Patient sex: M
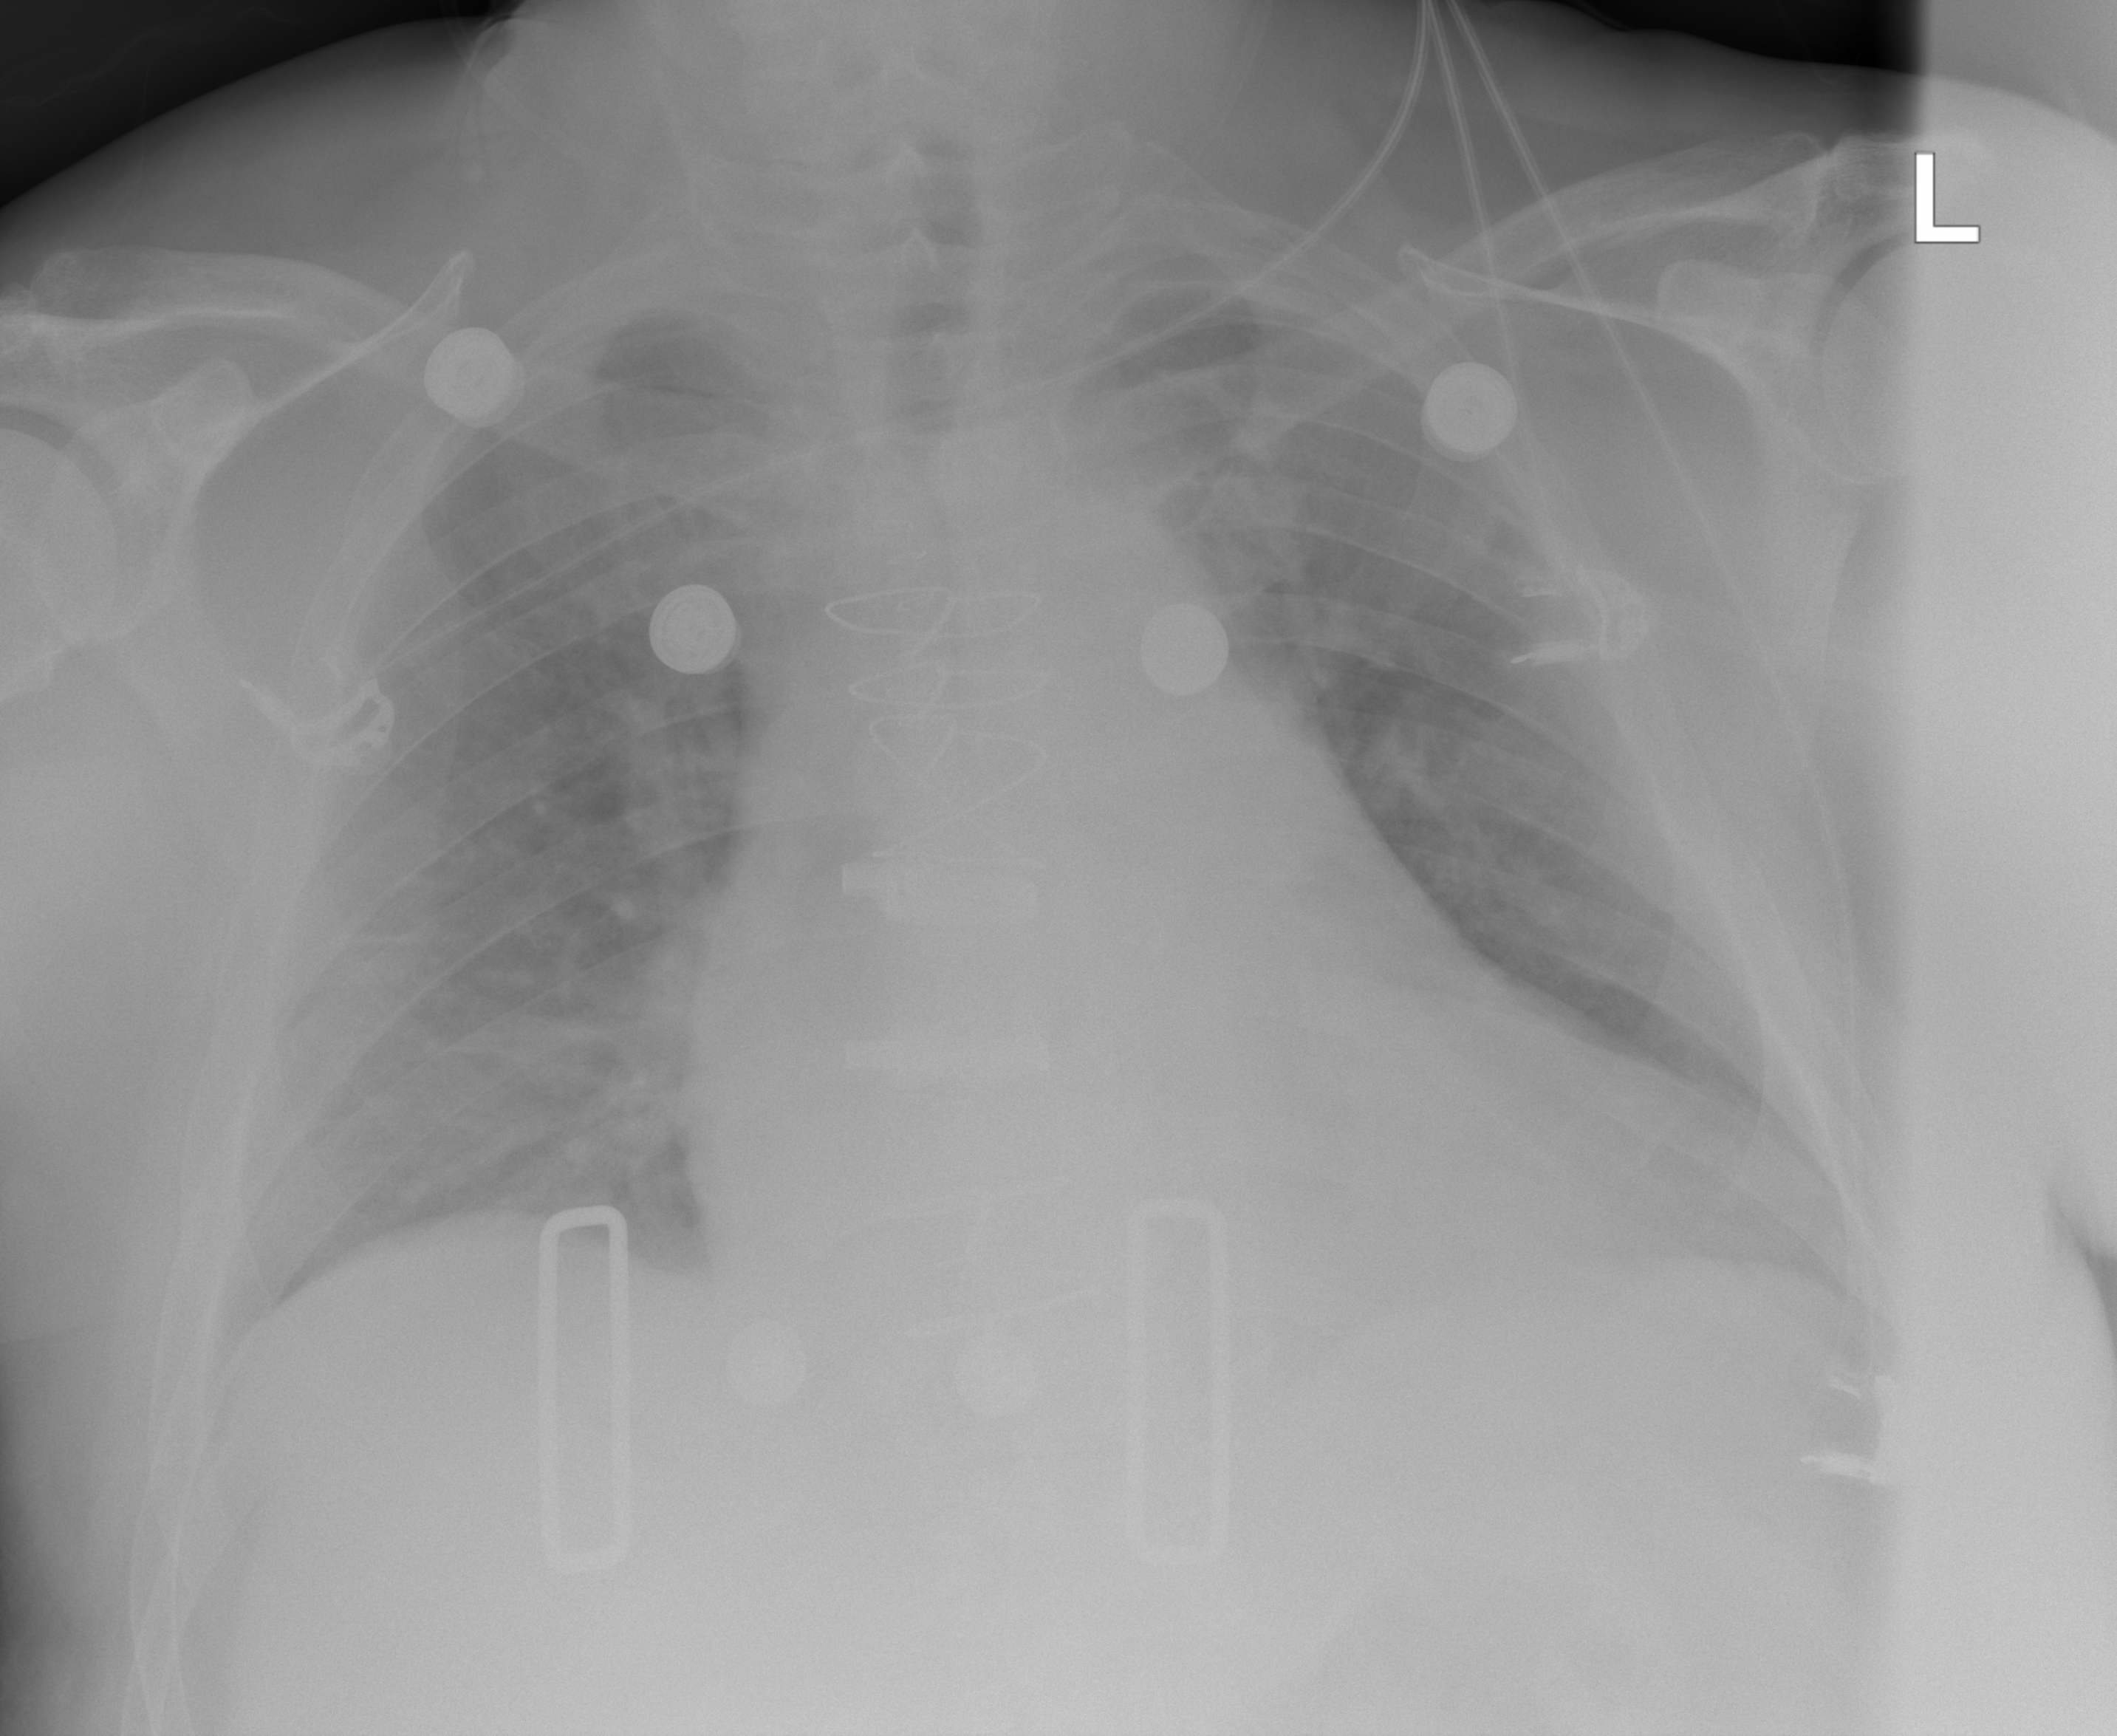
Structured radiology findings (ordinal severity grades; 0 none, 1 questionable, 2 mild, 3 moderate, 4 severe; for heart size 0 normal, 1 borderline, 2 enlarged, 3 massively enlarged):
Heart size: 2
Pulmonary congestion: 2
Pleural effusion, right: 0
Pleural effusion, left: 0
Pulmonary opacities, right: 2
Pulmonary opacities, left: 0
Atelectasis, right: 2
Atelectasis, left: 2